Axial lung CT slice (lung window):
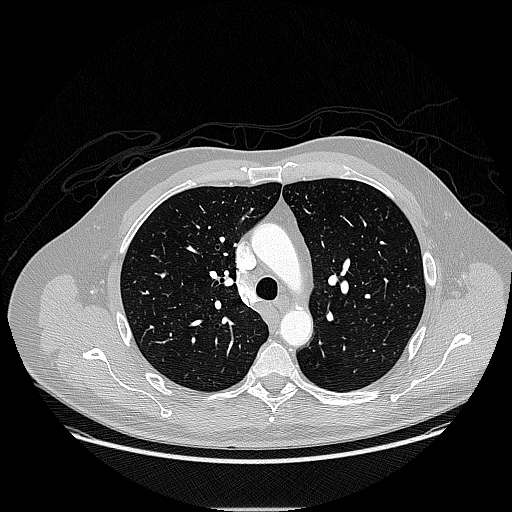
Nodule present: no